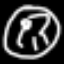
Label: clock